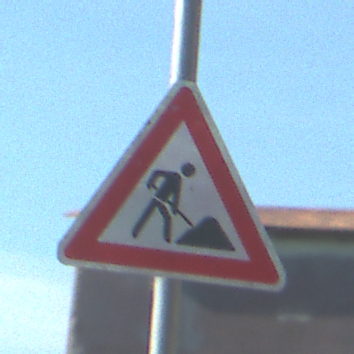
Verkehrszeichen: Arbeitsstelle
Umgebung: Outdoor, Suburban
Tageszeit: MorningAfternoon
Wetter: Clear
Licht: Natural
Jahreszeit: NotSpecified
Kontrast: HighContrast